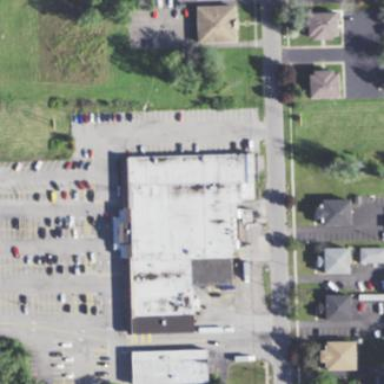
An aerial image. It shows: Supermarket building.